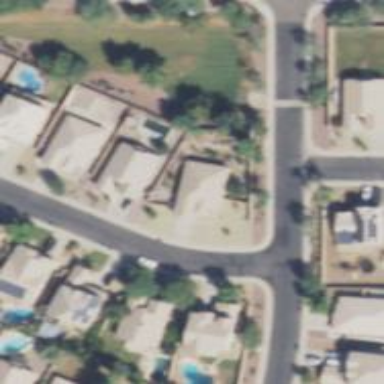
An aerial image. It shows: Asphalt road in residential area.